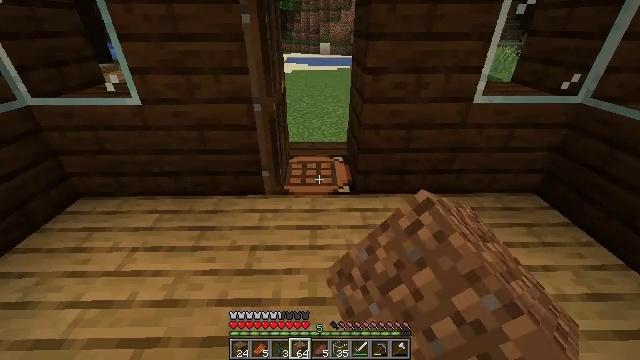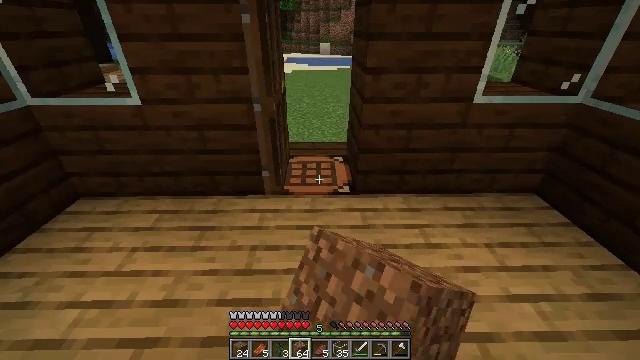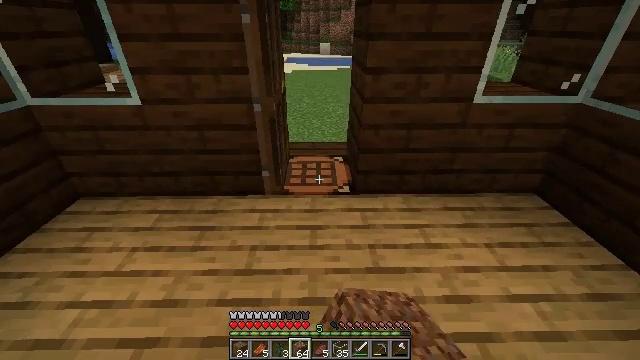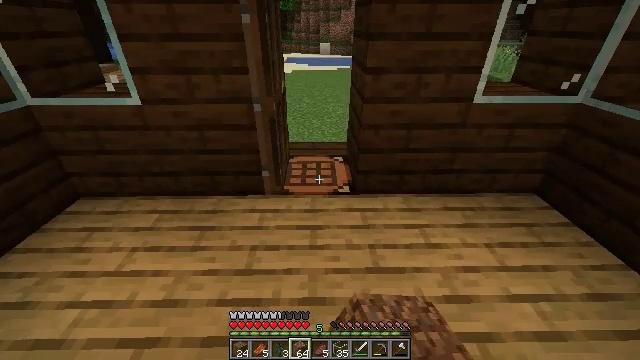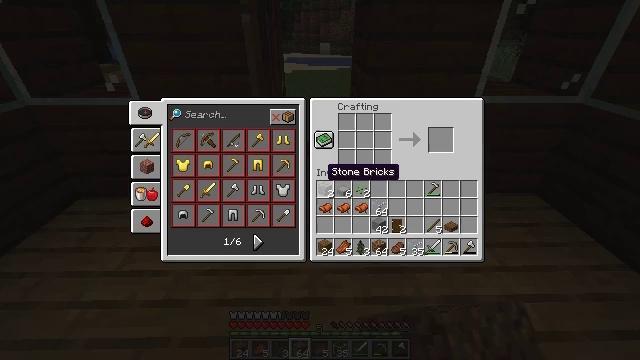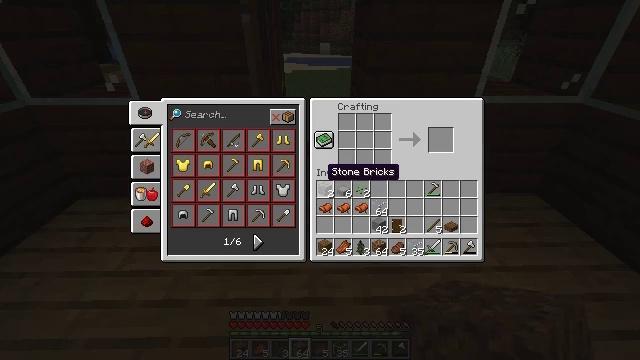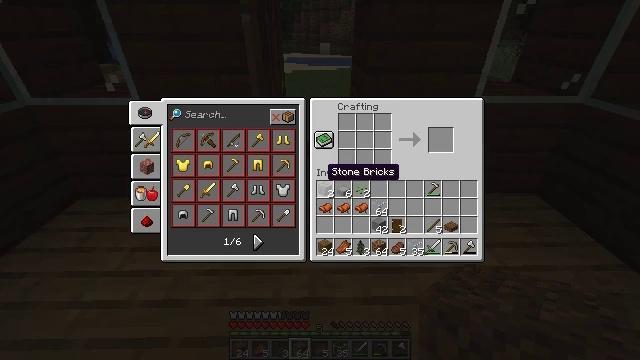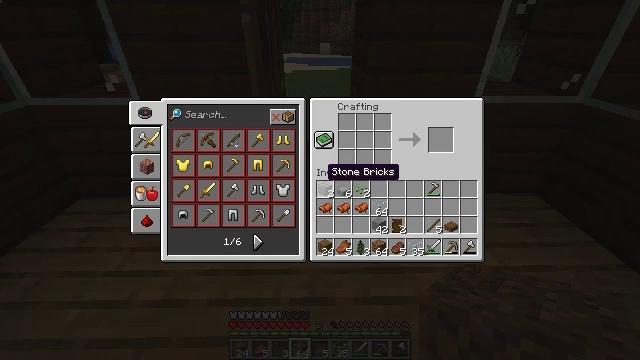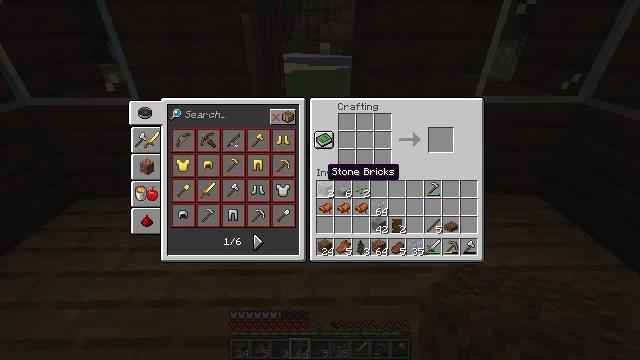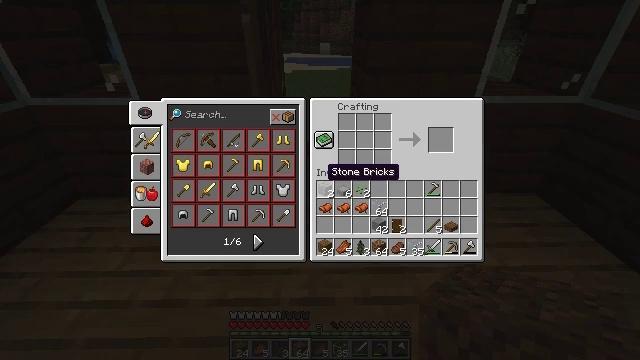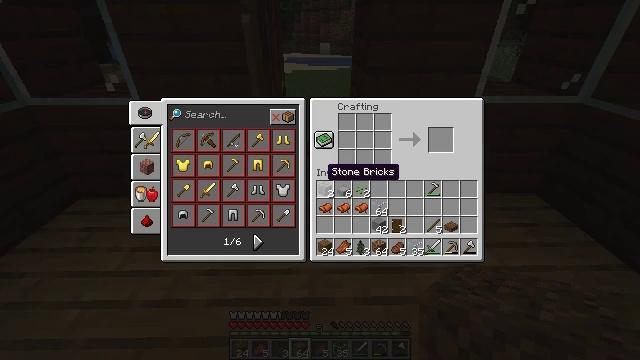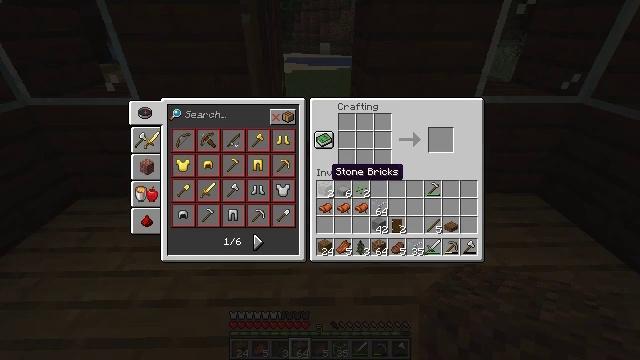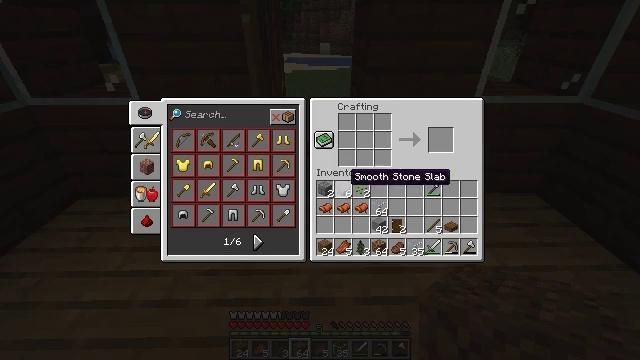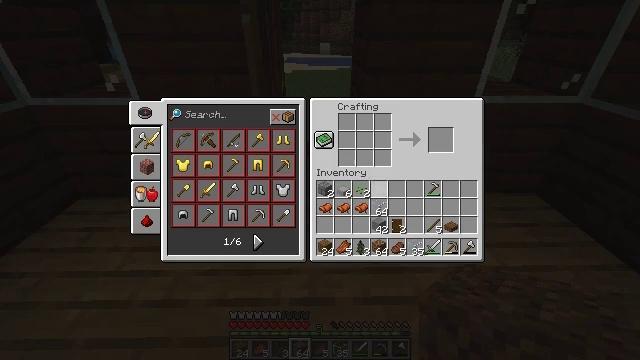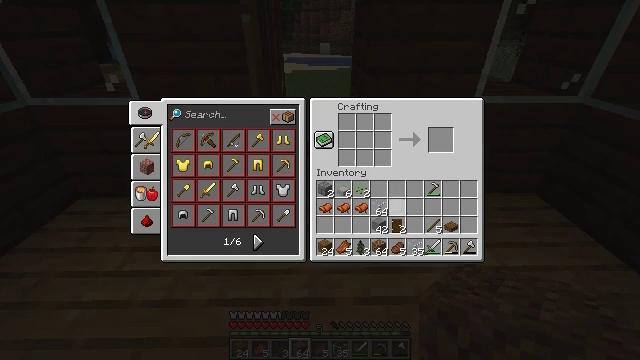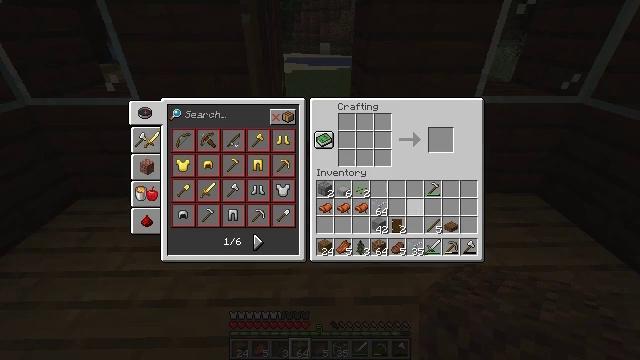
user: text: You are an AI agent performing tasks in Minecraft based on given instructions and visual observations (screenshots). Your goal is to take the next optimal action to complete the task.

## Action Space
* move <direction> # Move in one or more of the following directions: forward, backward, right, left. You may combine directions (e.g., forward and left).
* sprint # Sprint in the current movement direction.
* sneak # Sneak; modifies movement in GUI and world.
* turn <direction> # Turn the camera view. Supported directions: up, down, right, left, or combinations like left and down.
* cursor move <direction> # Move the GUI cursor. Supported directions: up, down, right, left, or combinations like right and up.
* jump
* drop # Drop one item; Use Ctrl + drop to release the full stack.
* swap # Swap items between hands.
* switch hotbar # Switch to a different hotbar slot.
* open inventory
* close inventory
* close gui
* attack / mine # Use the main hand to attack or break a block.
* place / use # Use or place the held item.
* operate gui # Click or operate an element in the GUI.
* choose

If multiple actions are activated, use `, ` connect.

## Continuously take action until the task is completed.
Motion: motion action
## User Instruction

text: Craft stone stairs from stone blocks.
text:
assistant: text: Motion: use / place
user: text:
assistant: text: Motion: use / place
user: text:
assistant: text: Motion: no_op
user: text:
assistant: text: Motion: open gui
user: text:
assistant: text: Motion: no_op
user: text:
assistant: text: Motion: no_op
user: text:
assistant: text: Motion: no_op
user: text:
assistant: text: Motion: no_op
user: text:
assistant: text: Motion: no_op
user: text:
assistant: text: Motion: no_op
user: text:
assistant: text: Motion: no_op
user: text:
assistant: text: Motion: cursor move right
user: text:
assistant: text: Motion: cursor move right
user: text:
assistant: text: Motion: cursor move right and down
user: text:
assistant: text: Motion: cursor move right and down
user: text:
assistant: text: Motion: no_op
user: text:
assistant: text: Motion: cursor move down
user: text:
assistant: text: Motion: cursor move down
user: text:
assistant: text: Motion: no_op
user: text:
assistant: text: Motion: cursor move left
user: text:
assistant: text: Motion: no_op
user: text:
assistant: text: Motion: no_op
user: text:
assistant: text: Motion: no_op
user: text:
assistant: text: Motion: no_op
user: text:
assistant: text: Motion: no_op
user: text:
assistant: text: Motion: operate gui
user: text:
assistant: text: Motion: operate gui
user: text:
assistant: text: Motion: operate gui
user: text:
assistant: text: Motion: cursor move left and up
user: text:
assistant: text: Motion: cursor move left and up